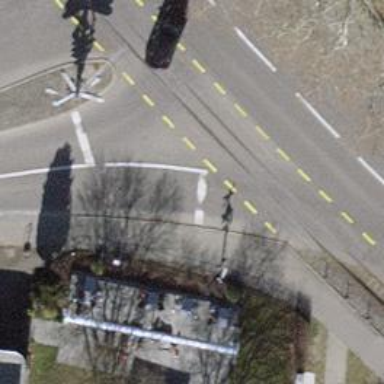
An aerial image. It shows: Asphalt sidewalk.